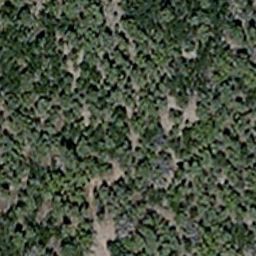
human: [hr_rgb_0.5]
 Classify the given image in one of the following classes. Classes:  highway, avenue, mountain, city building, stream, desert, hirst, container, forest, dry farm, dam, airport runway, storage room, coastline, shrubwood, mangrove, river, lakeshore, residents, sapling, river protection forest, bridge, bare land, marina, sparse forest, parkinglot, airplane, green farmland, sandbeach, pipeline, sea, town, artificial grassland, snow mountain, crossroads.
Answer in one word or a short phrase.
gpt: sparse forest